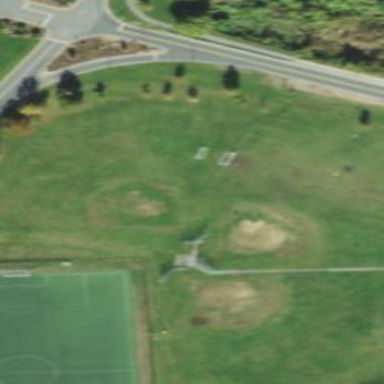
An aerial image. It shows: Softball pitch for leisure land activities.